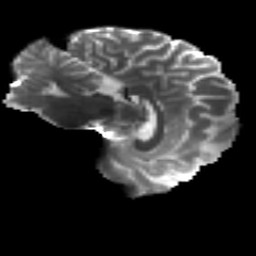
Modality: T2w
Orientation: sagittal
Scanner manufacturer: siemens
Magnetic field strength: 3 T
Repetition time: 4.16 s
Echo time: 0.0806 s